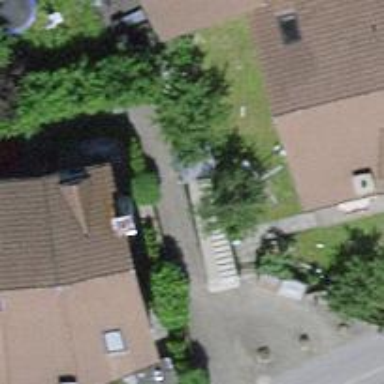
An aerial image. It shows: Retaining wall.